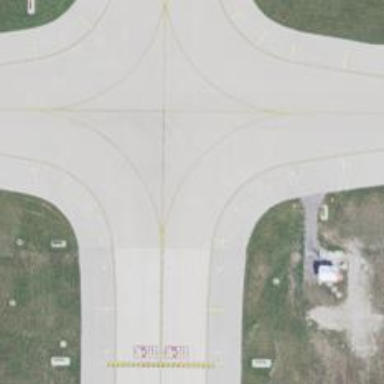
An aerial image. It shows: View of taxiway at the airport.